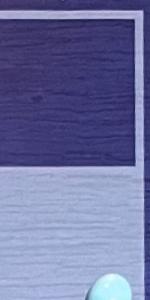
Label: Empty